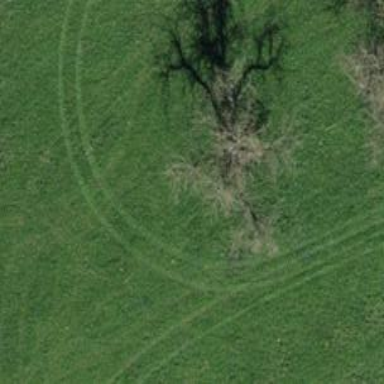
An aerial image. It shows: Beautiful tree in nature.